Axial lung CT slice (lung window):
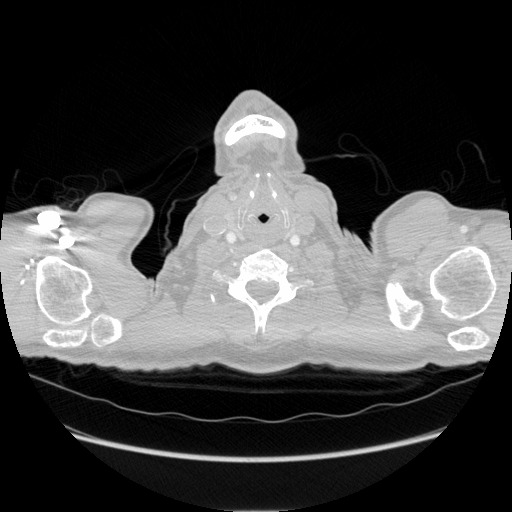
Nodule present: no